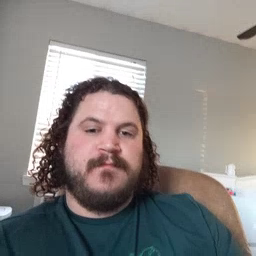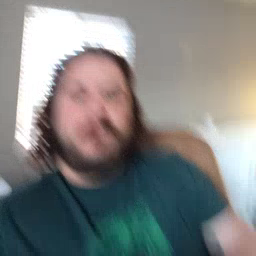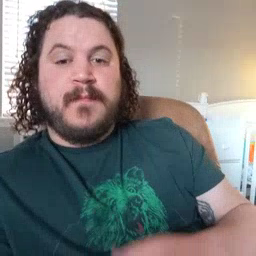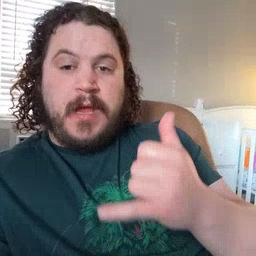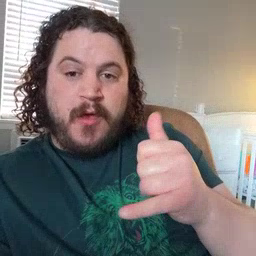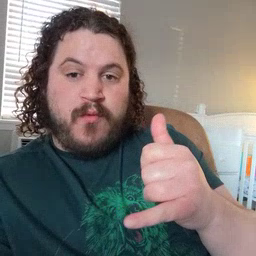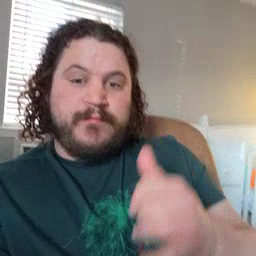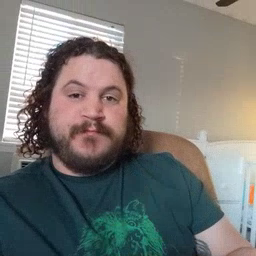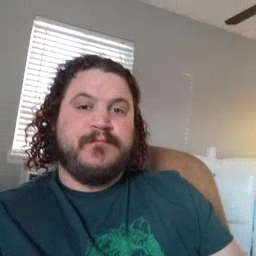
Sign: yellow